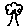
Label: tree